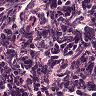
Metastatic tissue present: no